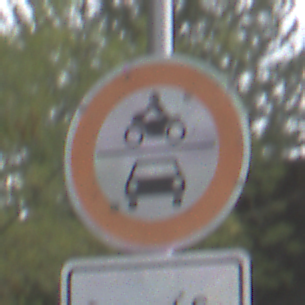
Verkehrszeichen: VerbotKraftfahrzeuge
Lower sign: ZeitangabenMitBeschraenkungAufWochentage8
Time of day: Midday
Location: Outdoor (Suburban)
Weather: Overcast
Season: NotSpecified
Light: Natural